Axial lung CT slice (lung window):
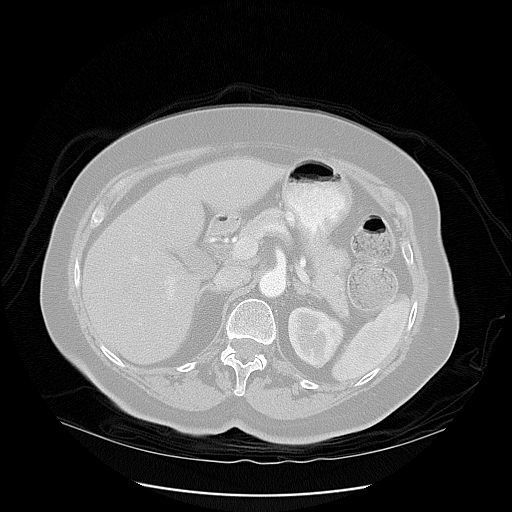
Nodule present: no